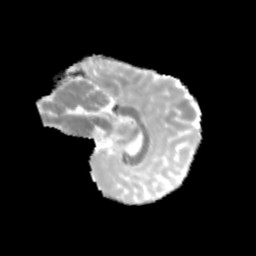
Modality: MD
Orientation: sagittal
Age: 11
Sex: female
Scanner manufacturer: siemens
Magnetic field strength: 3 T
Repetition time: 3.8 s
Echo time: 0.07 s